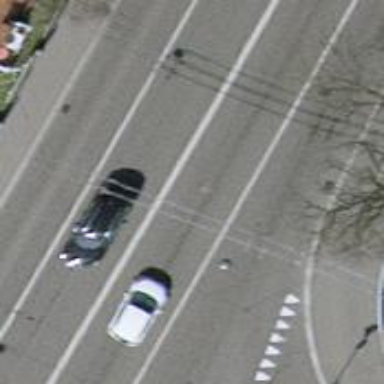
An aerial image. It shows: Primary highway with asphalt surface. It has trolley wires installed.